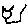
Label: cat